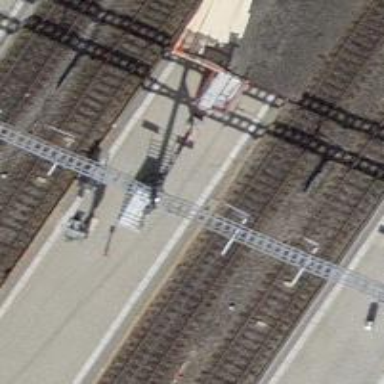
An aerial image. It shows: Railway signal.